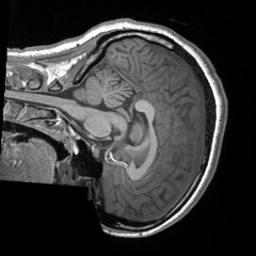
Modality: T1w
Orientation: sagittal